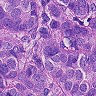
Metastatic tissue present: yes